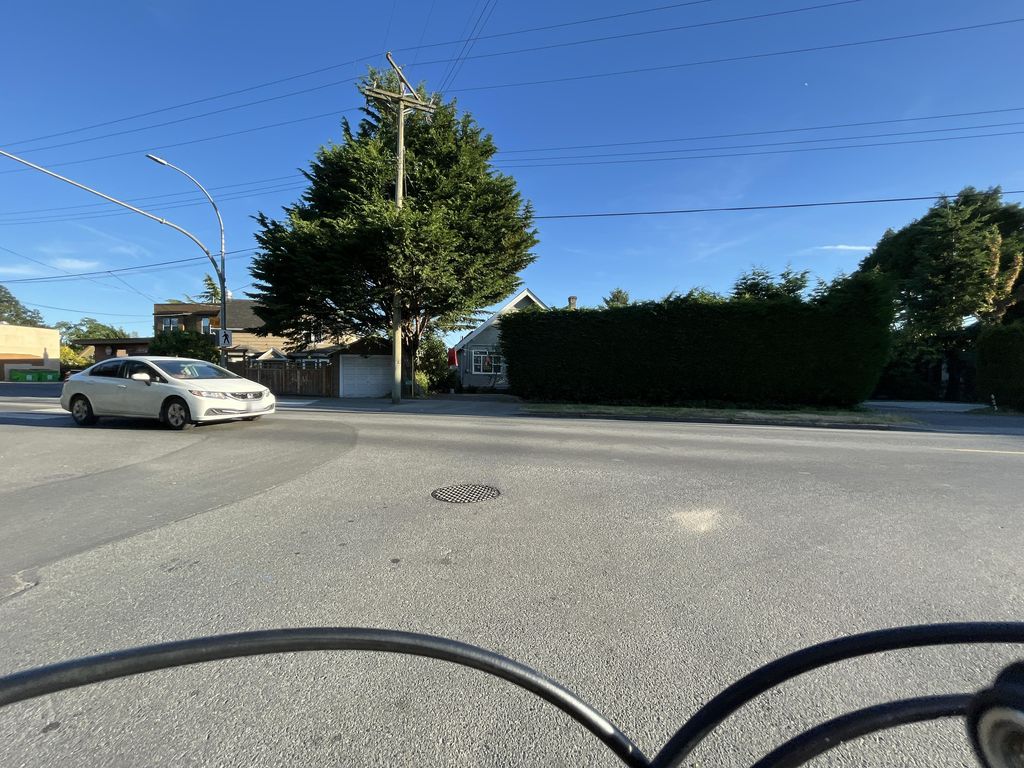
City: victoria